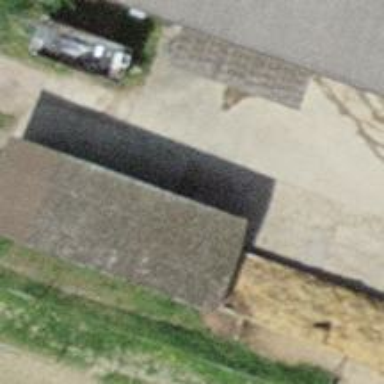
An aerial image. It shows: Stable.